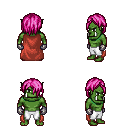
a pixel art fantasy rpg character, male body template, orc, green skin, maroon cape, white pants, pink bangs hairstyle, metal gloves, four views (front, back, left, right), 2x2 character sprite sheet, small pixel art, hard edges, no anti-aliasing